Question: I've registered my application on my magento admin.
already got the Consumer Key and Consumer Secret.
but i have no luck to get the access token and access token secret.
it said
> oauth_problem=parameter_absent&oauth_parameters_absent=oauth_consumer_key

i'm testing based on this link
<URL>
What i need to know the answer is
1. What must i fill to Header & Data textfield?
2. How to get the Access Token and Access Secret Token (on Mozilla)?
3. Is there any tutorial step by step to test any REST API?
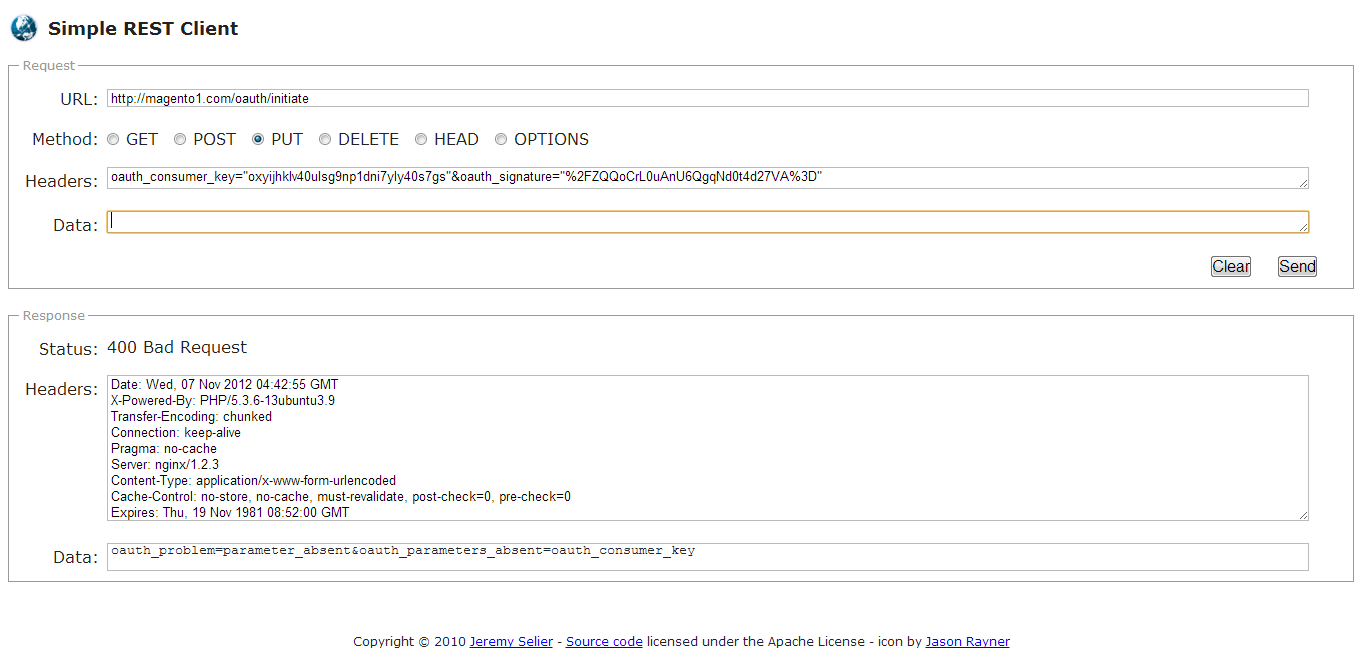
Answer: <URL>
'''
sudo gem install oauth
'''
'''
oauth --verbose --query-string --consumer-key v484mnii2jyswedm6uo2cfcjay7uy49snws --consumer-secret koay6845che7giy5lr17gnrhckkbhf8h5 --access-token-url http://www.yourstore.com/magento/oauth/token --authorize-url http://www.yourstore.com/magento/oauth/authorize --request-token-url http://www.yourstore.com/magento/oauth/initiate authorize
'''
RESPOND :
'''
Server appears to support OAuth 1.0a; enabling support.
Please visit this url to authorize:
http://www.yourstore.com/magento/oauth/authorize?oauth_token=ey6fokp0pbzwr1016eb528y5xw1ak5ji
Please enter the verification code provided by the SP (oauth_verifier):
YOUR_CODE_HERE
Response:
oauth_token_secret: g9kyz8c7zv868d58eav1muih3gxvq763
oauth_token: aqvlfv9tuexn0mqiydgkaff4ixxg8743c
'''
'''
oauth --consumer-key v484mnii2jyswedm6uo2cfcjay7uy49snws --consumer-secret koay6845che7giy5lr17gnrhckkbhf8h5 \
--token aqvlfv9tuexn0mqiydgkaff4ixxg8743c --secret g9kyz8c7zv868d58eav1muih3gxvq763 \
--uri http://www.yourstore.com/magento/api/rest/products debug
'''
try 'http://www.yourstore.com/magento/api/rest/products'
---
> <URL>
for php
> <URL>